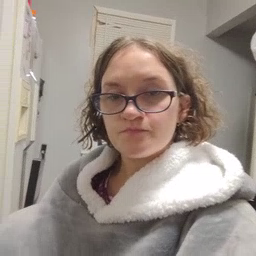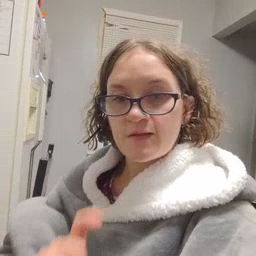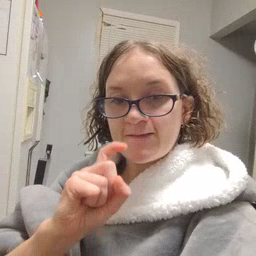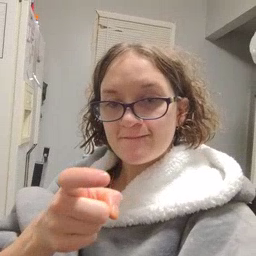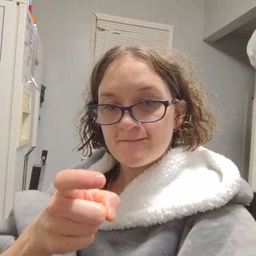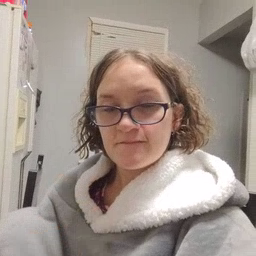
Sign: gift